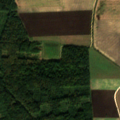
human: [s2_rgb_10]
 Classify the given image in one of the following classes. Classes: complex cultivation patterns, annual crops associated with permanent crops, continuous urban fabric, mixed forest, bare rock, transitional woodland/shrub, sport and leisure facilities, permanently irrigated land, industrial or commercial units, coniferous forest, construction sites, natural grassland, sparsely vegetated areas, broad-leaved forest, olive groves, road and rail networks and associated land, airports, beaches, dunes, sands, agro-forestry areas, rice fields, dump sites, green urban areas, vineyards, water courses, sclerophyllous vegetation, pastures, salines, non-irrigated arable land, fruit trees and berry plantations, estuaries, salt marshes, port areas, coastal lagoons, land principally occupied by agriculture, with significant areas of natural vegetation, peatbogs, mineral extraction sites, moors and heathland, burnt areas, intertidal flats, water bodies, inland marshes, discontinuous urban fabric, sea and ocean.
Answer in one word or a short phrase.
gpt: non-irrigated arable land, broad-leaved forest, transitional woodland/shrub